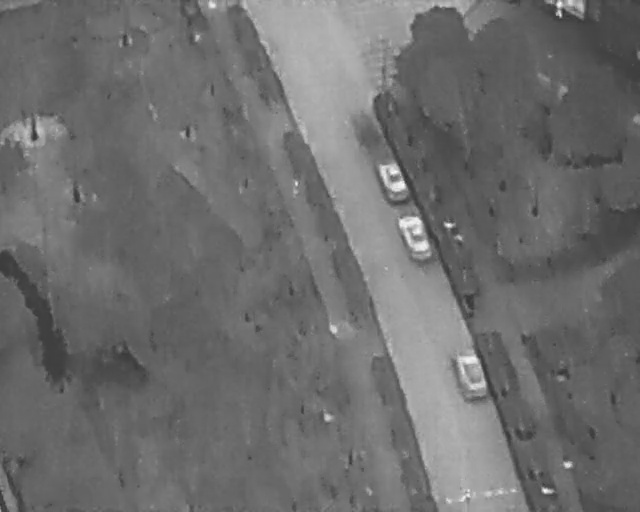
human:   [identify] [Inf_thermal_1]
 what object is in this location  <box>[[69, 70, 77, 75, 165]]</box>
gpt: <ref>1 medium car at the bottom right</ref>